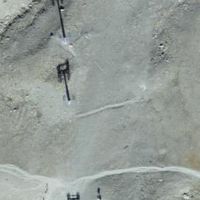
EUNIS habitat code: 48
Species observed at this site:
Achillea nana